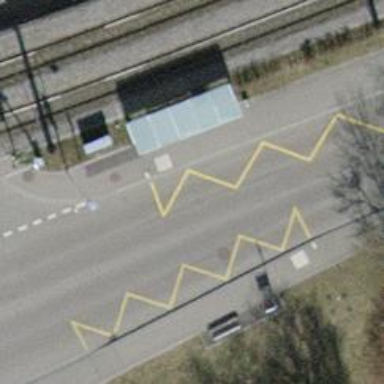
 serving as platform for public transportation."